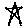
Label: star